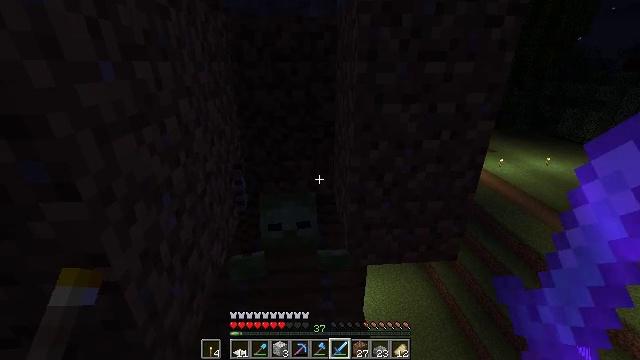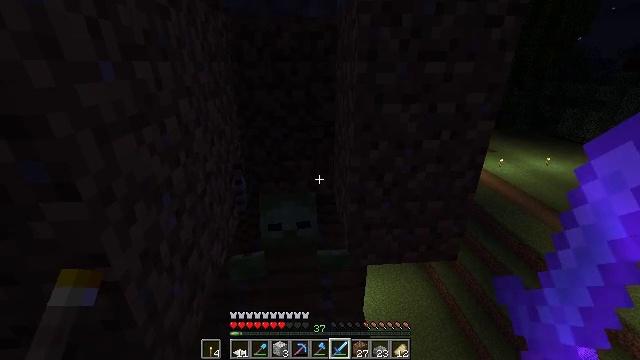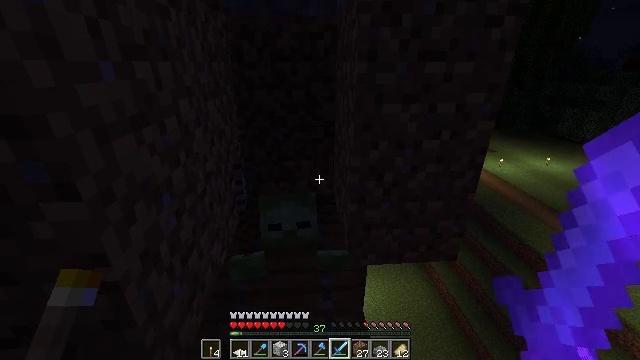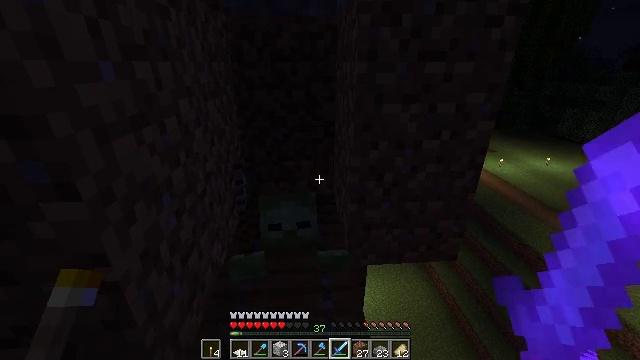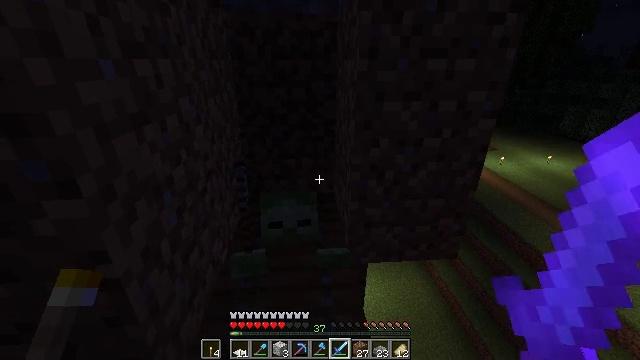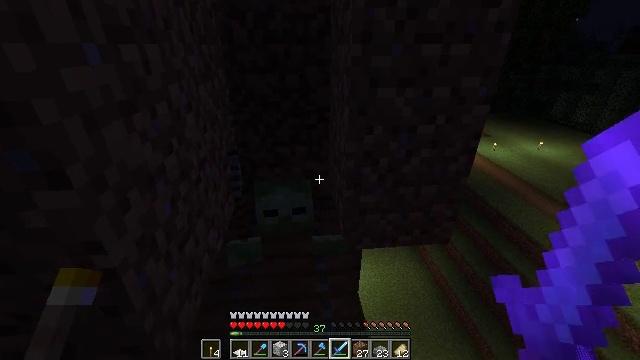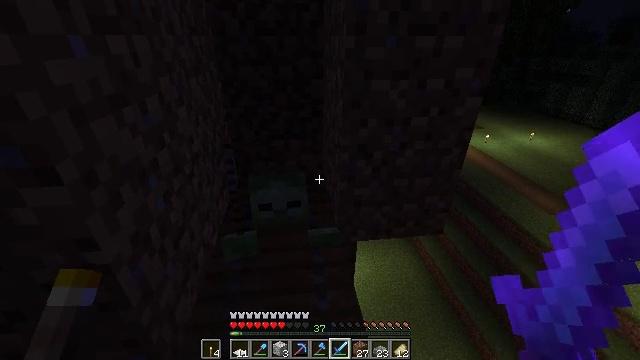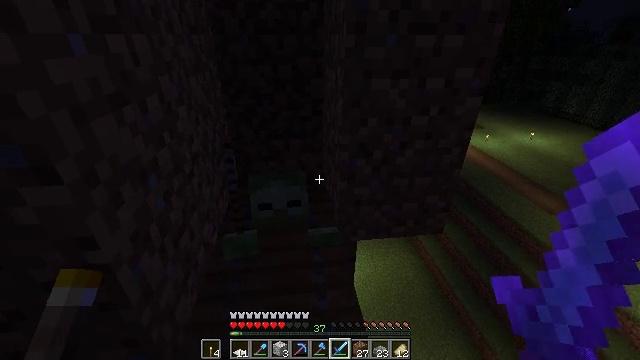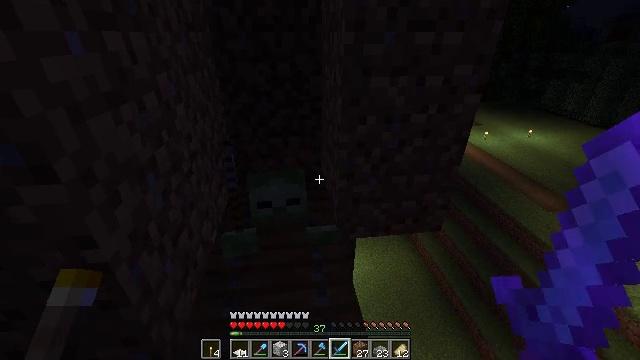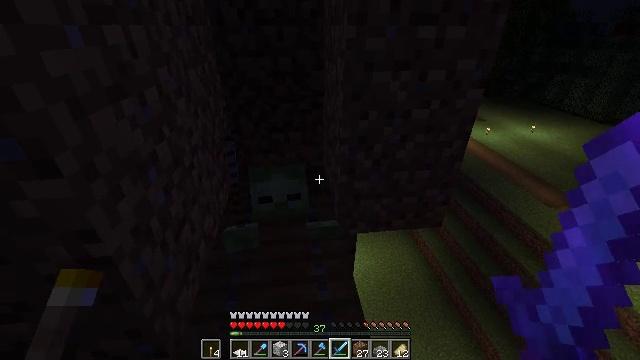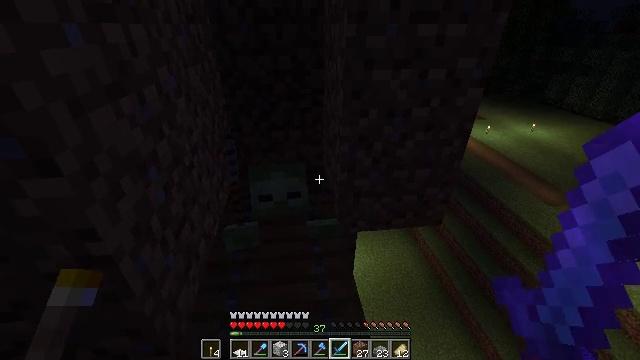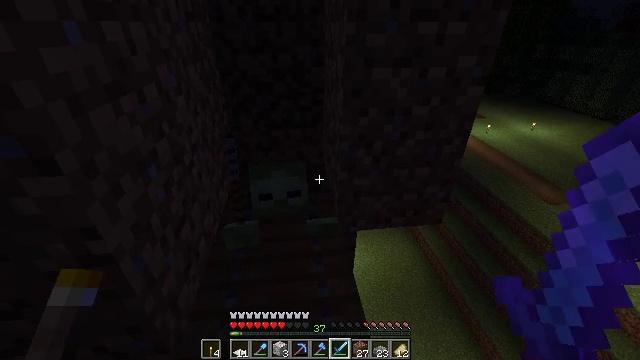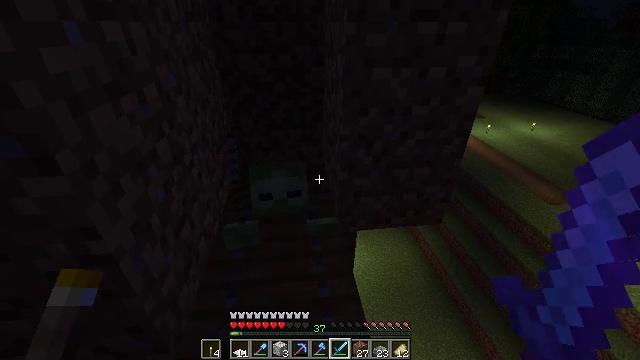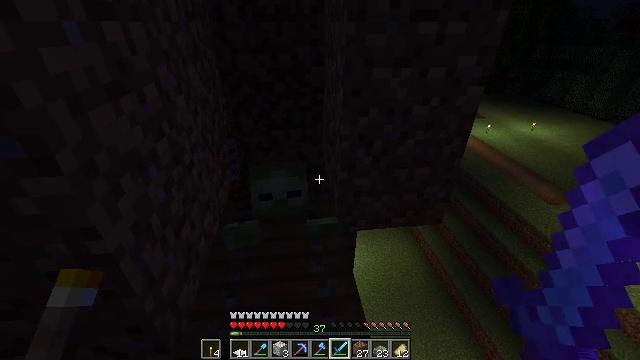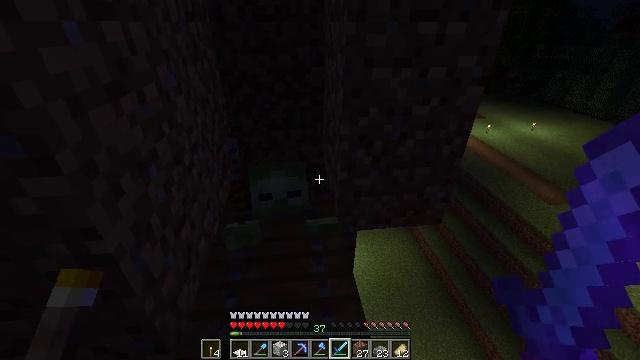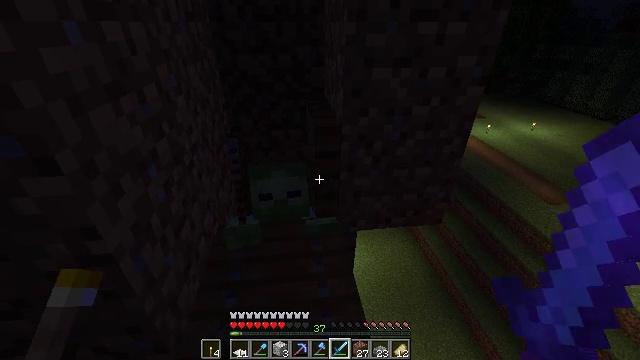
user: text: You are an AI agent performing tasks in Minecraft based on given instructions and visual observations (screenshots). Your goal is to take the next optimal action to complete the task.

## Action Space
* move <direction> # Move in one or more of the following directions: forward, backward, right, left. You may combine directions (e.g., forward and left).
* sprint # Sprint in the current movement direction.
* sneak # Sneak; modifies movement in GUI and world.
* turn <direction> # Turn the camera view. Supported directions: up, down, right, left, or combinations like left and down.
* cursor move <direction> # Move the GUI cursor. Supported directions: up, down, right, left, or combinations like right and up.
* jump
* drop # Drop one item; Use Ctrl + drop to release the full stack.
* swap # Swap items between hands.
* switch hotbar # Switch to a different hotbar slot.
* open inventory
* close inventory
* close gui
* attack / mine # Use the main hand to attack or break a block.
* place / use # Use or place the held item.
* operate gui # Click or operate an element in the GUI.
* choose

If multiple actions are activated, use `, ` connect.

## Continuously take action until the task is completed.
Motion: motion action
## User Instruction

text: Demolish the cobblestone slab for reuse.
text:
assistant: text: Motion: no_op
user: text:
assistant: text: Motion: no_op
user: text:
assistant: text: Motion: no_op
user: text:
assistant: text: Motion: no_op
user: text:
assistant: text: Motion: turn right and down
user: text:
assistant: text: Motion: turn right and down
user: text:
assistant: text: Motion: no_op
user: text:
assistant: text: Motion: no_op
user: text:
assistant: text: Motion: turn down
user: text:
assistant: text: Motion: no_op
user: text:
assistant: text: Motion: no_op
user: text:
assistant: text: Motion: no_op
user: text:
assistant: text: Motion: no_op
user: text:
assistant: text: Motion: no_op
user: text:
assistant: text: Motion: use / place
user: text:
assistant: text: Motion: use / place
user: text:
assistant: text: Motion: use / place
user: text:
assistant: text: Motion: no_op
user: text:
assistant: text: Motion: no_op
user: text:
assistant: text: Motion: no_op
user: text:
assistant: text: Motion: no_op
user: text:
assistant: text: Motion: no_op
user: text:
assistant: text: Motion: turn up
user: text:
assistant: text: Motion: turn left and up
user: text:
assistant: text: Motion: turn left and up
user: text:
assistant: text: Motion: turn left and up
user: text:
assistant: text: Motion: turn left and up
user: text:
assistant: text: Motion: turn left and up
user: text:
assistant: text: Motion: turn left
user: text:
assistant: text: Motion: no_op